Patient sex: F
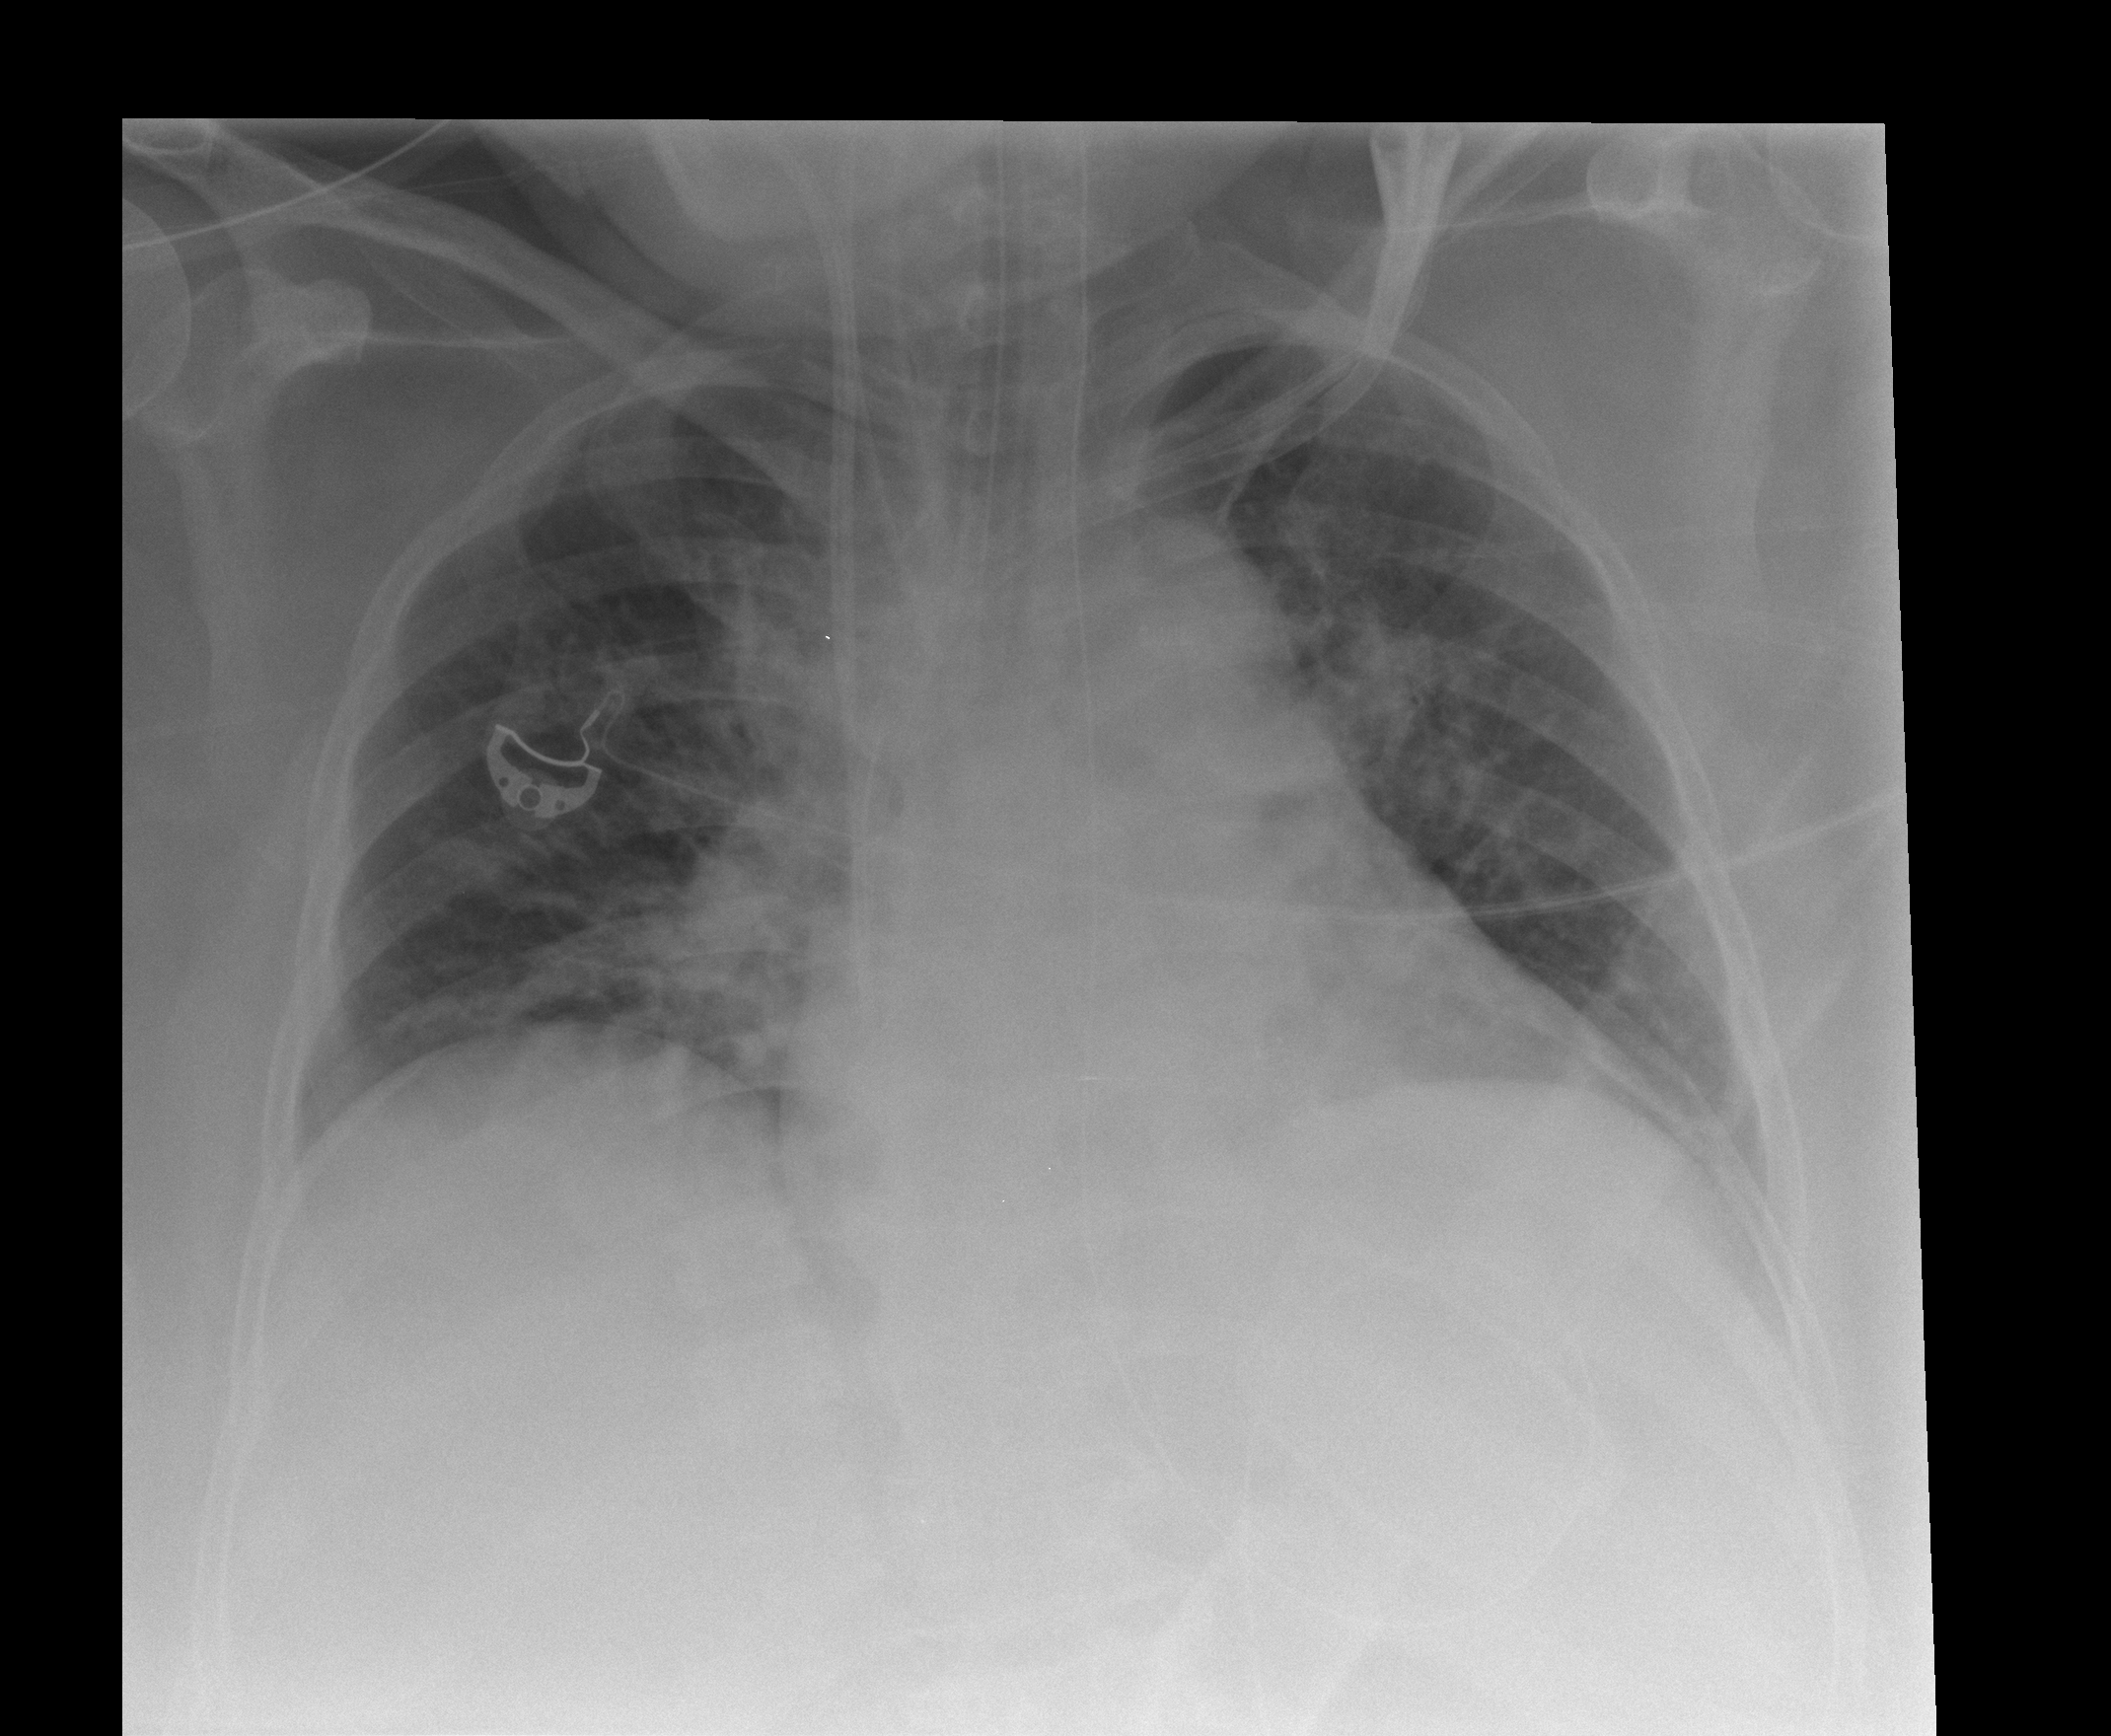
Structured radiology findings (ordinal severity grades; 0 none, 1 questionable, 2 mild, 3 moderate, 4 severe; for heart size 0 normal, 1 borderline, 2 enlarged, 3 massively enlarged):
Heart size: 2
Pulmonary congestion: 2
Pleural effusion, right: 0
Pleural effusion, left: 2
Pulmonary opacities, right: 0
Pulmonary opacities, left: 0
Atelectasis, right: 0
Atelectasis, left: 0